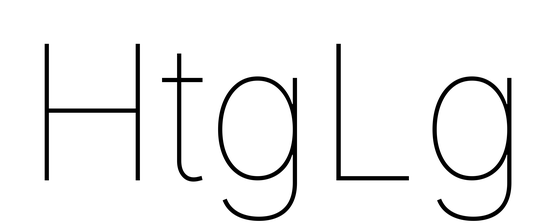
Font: Inter_Thin